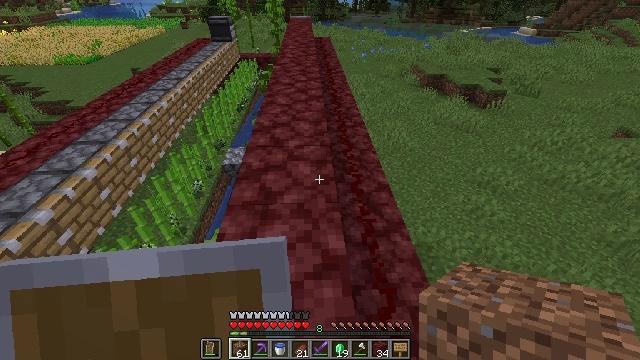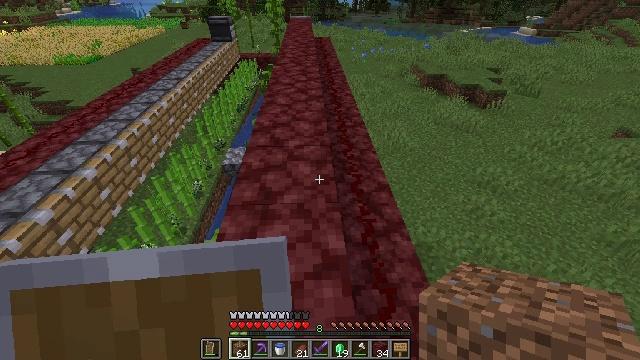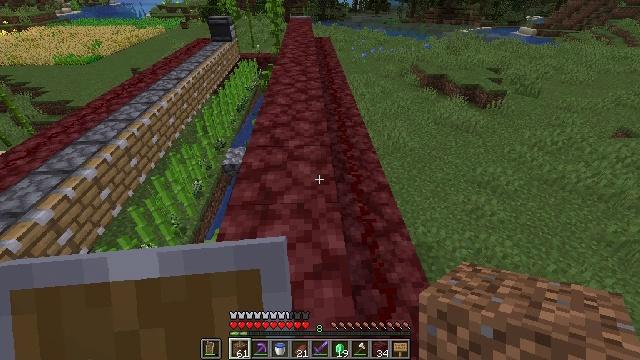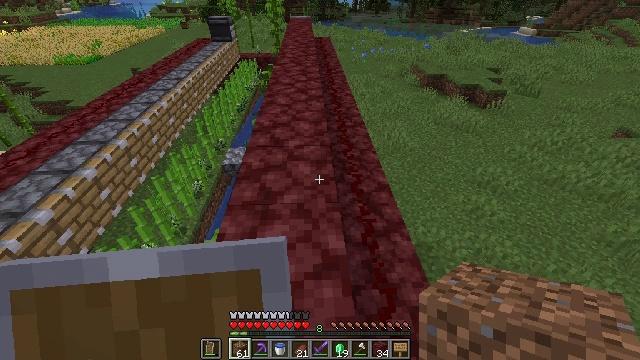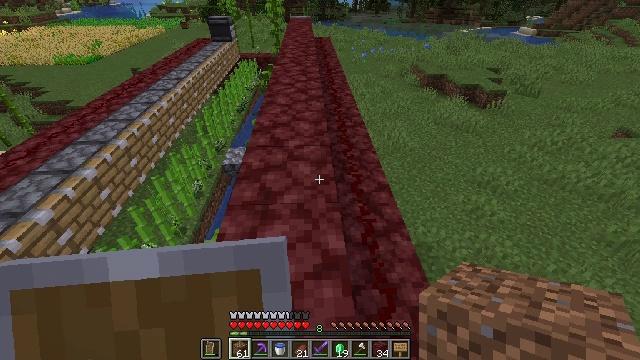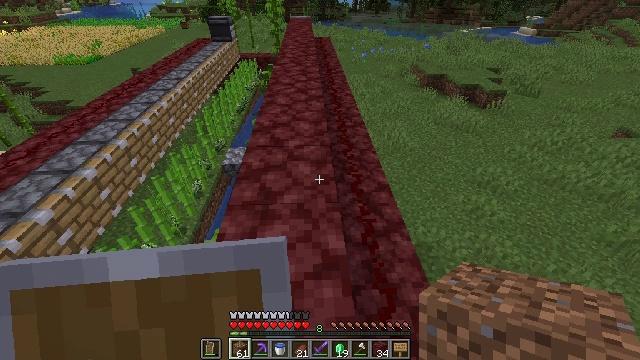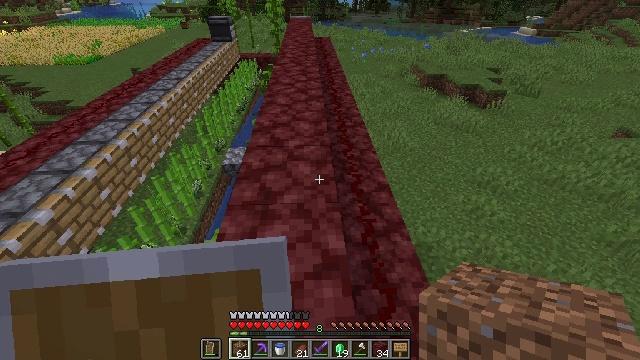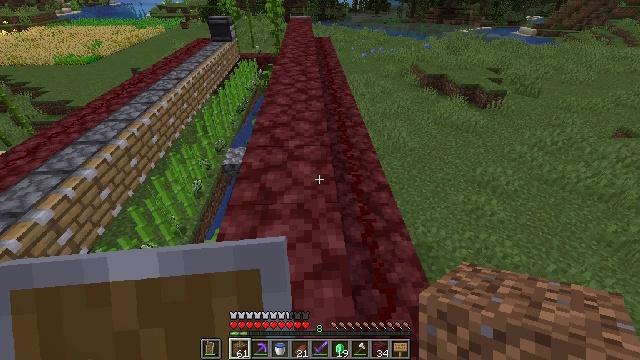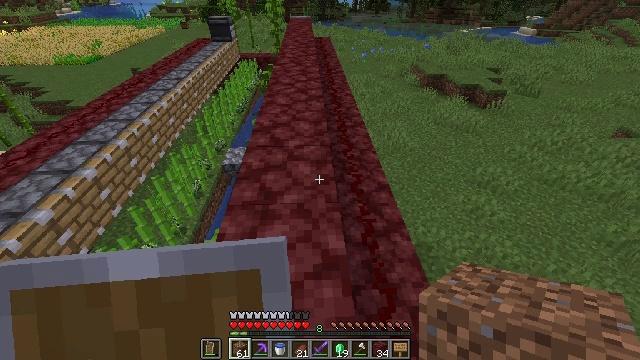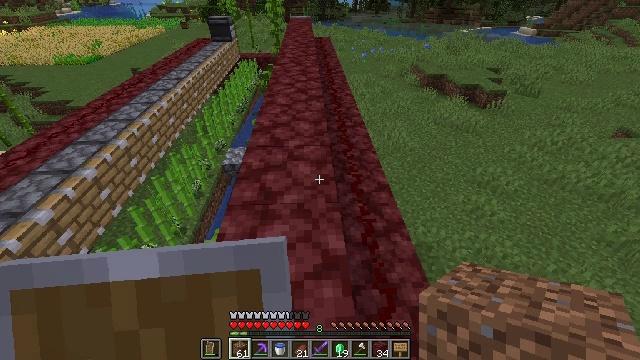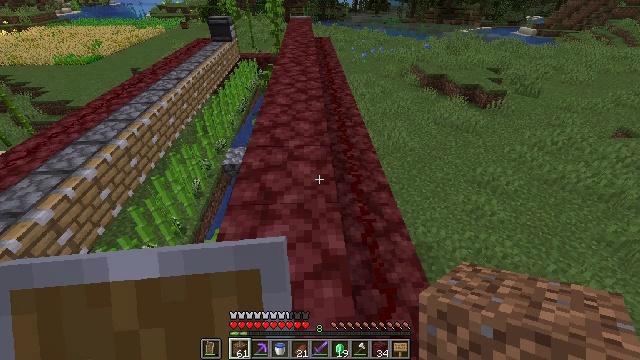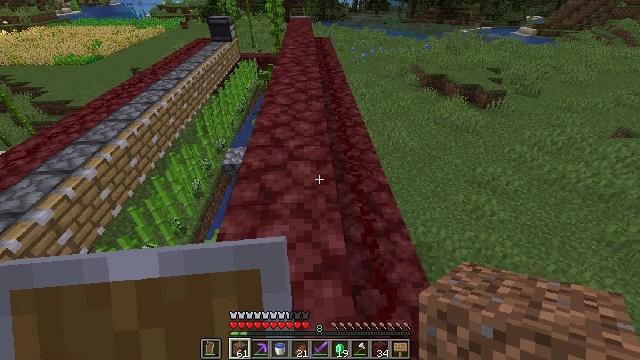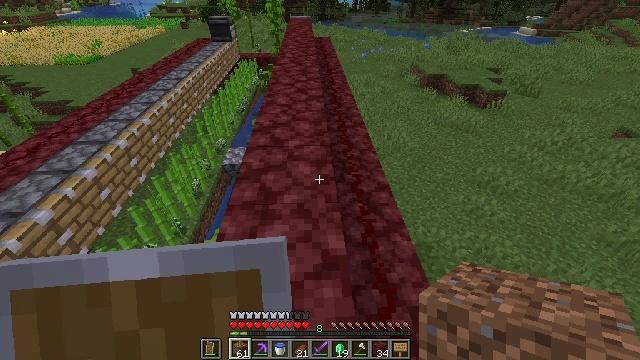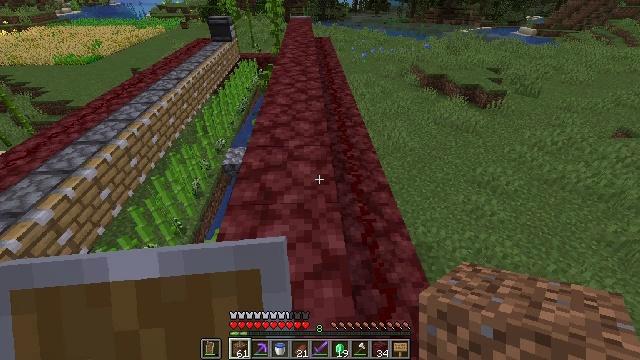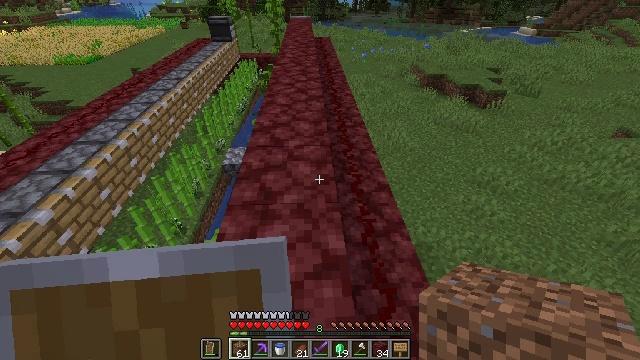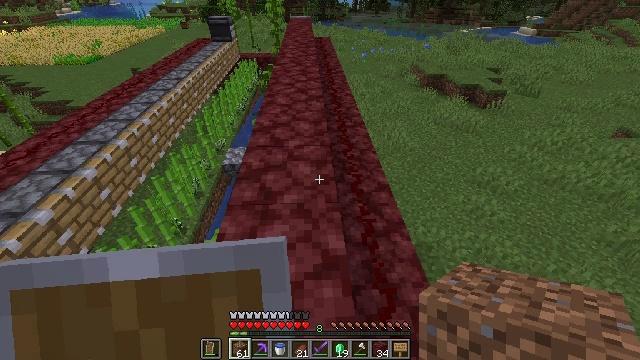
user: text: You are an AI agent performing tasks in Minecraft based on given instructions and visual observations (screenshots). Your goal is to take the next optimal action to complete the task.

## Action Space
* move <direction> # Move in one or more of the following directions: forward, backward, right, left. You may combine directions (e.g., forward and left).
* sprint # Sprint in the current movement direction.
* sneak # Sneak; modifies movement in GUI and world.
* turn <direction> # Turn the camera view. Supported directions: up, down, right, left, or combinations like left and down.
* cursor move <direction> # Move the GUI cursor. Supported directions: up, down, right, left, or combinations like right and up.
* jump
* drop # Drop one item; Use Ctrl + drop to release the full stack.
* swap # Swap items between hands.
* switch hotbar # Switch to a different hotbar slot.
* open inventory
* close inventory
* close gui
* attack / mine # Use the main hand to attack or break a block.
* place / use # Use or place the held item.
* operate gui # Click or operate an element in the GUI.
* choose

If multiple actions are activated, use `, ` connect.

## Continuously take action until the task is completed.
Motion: motion action
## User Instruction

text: Break the bamboo stalk.
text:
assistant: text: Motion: no_op
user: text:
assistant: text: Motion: no_op
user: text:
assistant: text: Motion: no_op
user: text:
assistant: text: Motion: no_op
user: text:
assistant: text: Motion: no_op
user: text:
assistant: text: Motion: no_op
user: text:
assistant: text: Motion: no_op
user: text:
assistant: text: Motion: no_op
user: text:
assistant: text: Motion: no_op
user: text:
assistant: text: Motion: no_op
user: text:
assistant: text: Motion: no_op
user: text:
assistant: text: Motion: no_op
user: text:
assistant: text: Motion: no_op
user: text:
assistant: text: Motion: no_op
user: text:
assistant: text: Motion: no_op
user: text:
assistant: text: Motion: no_op
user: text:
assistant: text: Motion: no_op
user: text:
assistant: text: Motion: no_op
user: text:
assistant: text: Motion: no_op
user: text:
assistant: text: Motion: no_op
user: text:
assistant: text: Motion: no_op
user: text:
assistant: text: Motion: no_op
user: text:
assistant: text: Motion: no_op
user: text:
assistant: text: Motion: no_op
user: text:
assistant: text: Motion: no_op
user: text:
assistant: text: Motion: no_op
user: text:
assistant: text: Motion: no_op
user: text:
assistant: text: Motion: no_op
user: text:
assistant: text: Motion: no_op
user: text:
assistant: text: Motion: no_op